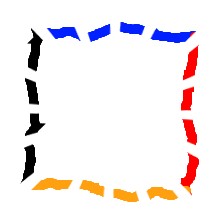
Shape: square